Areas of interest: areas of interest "Scenic Spot"
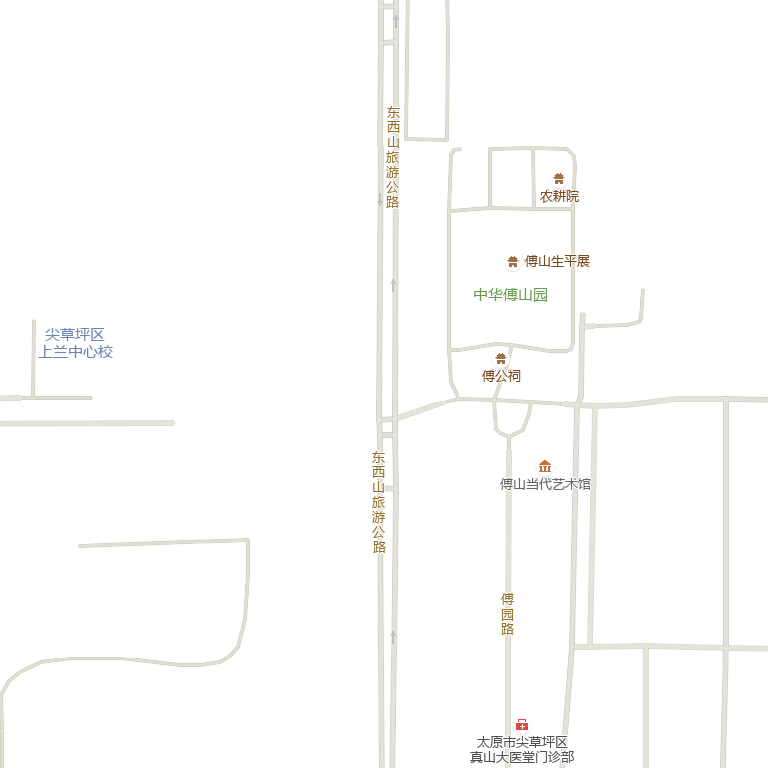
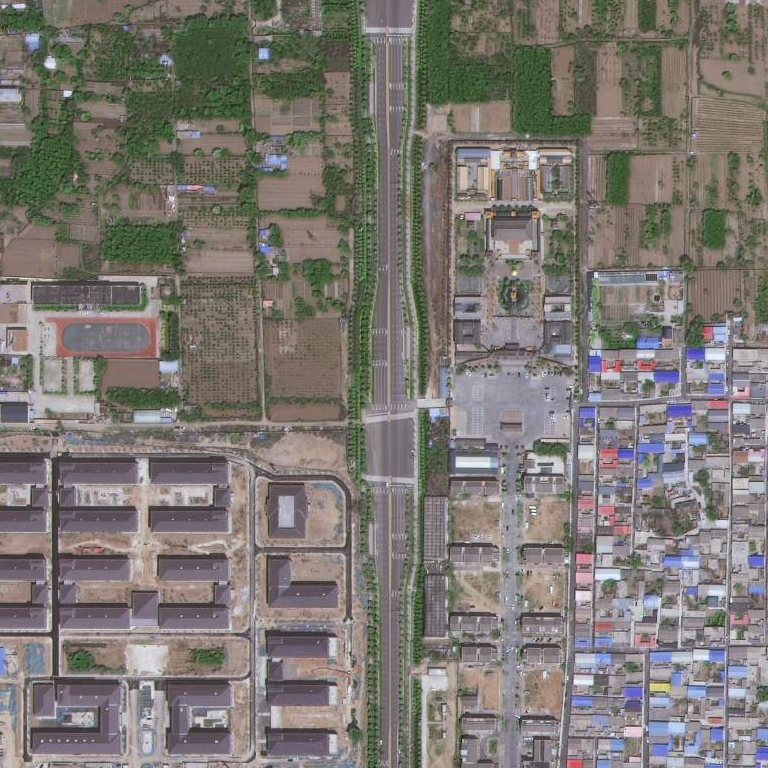